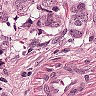
Metastatic tissue present: yes